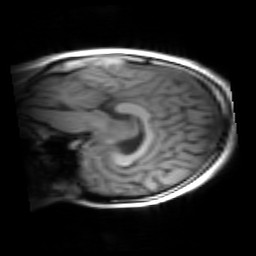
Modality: inplaneT1
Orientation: sagittal
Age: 20
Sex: female
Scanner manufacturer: siemens
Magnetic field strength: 3 T
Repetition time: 1.2 s
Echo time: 0.00251 s